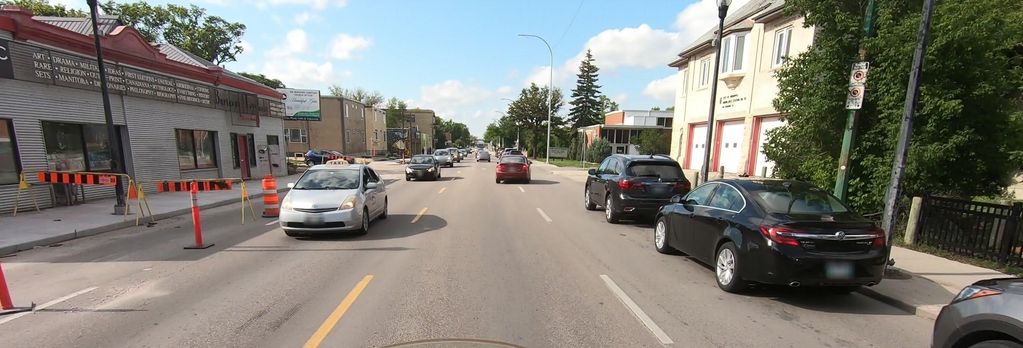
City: winnipeg